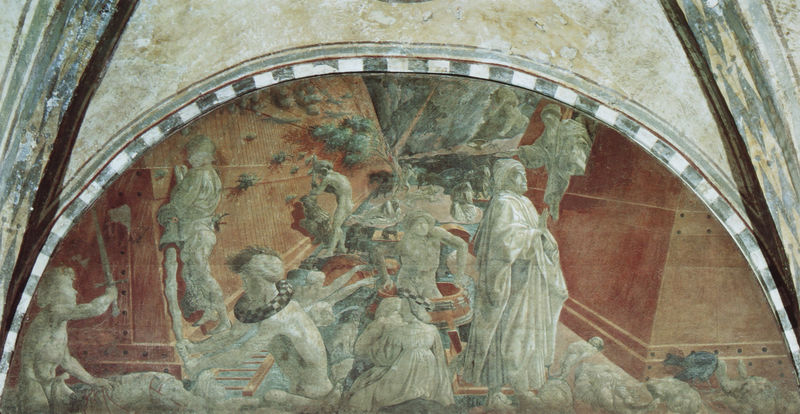
Titel: Sintflut und Rückgang der Fluten
Künstler: Paolo Uccello
Standort: Florenz
Institution: Santa Maria Novella, Chiostro Verde
Schlagwörter: baum, blau, dunkel, felsen, gemälde, gott, himmel, kampf, körper, mann, nackt, umhang, wasser, weiß, wolken, akte, bäume, frauen, grün, menschen, ocker, braun, frau, grau, hell, holz, marmor, männer, pfeiler, schwarz, zeichnung, gebäude, hund, rot, schloss, tiere, beige, malerei, wand, falten, mensch, sockel, kirche, boden, mantel, decke, gewänder, kind, renaissance, brunnen, kinder, pferd, engel, relief, spanien, bogen, italien, perspektive, fußboden, mauer, grisaille, arbeiter, figuren, rundbogen, kuppel, krieg, leiter, schlacht, papst, detail, wandgemälde, wandmalerei, tiefe, nagel, nägel, nieten, paradies, gewölbe, antike, religion, rippen, schwarz weiss, knüppel, schwert, leichen, schlange, mosaik, beten, gebet, rom, halbkreis, halbrund, ecken, fries, badezuber, maserung, dienst, fluchtpunkt, fresken, priester, heilige, deckengemälde, fresko, fässer, keule, prophet, sakral, sklaven, weinberg, lünette, betender, arche, noah, freske, frua, frührenaissance, mantelk, helig, stichkappe, helige, popen, seltsam, uccello, blenbogen, lleiter, n ge, kapf, mosambik, juuudith